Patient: sex M, age 47
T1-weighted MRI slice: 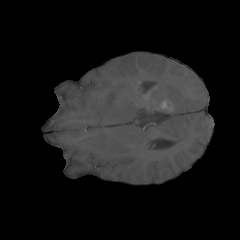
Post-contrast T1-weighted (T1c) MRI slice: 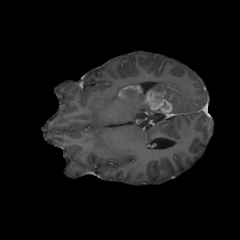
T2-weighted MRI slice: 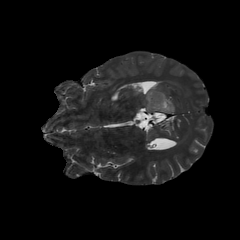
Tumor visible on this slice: yes
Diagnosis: Glioblastoma, IDH-wildtype
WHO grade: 4